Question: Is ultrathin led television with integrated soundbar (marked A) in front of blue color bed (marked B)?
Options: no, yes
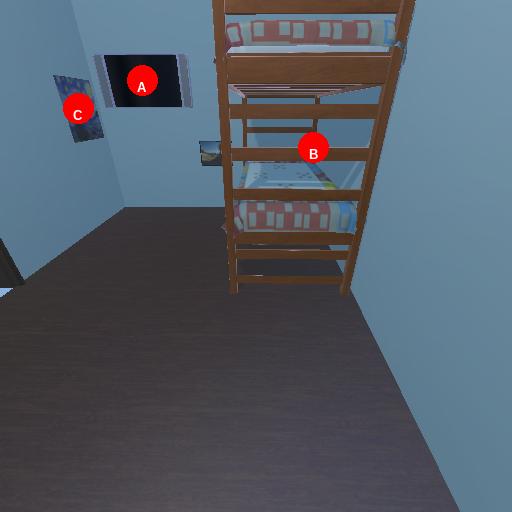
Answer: no